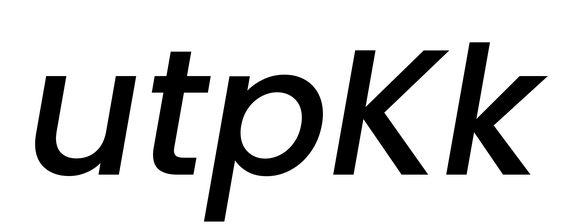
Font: Poppins-MediumItalic